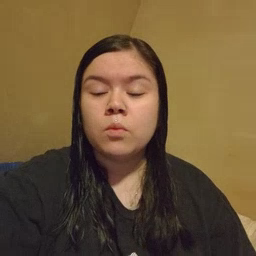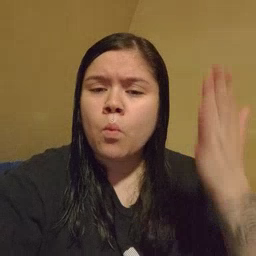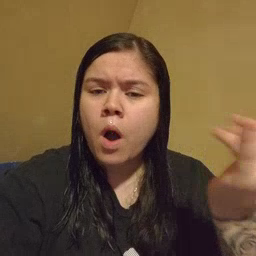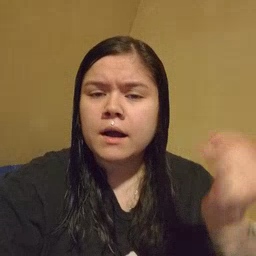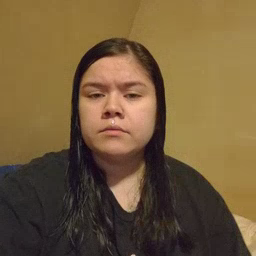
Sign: why